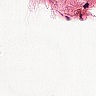
Metastatic tissue present: no